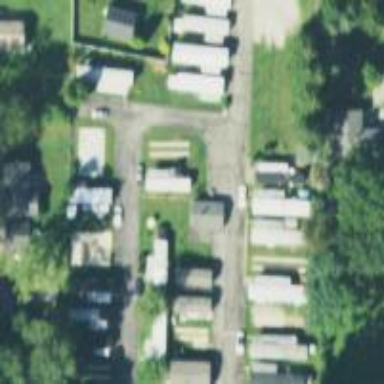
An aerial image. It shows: Residential area designated as trailer park.